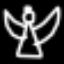
Label: angel